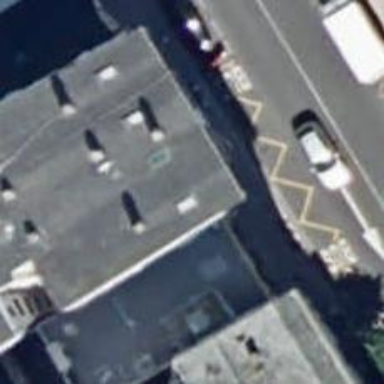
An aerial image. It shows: Pharmacy.